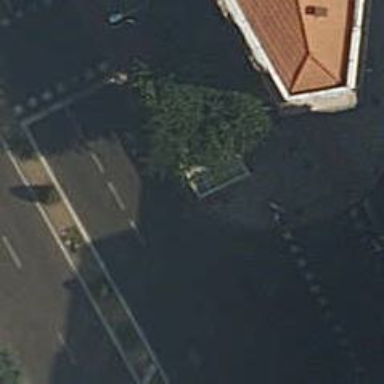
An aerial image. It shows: Sidewalk along the footway.